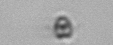
Label: Pyramimonas